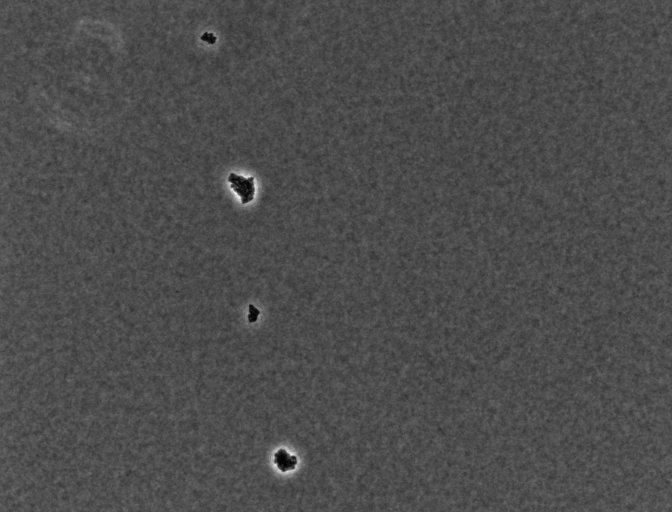
Phase contrast microscopy, 20x objective, 3 h incubation